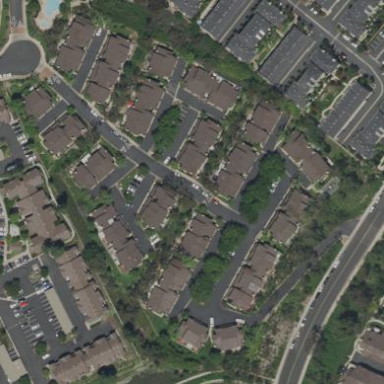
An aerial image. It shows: Neighborhood.